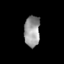
Tissue: lung
Cell type: Epithelial cells
Senescence score: 0.0703
Nuclear area (px): 478
Mean DAPI intensity: 152.527